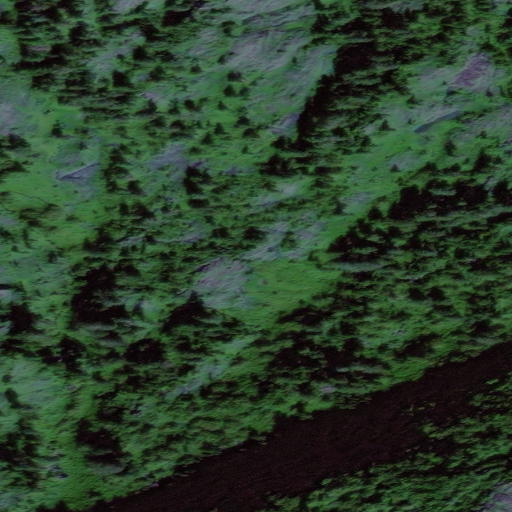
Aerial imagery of island in Alaska named Procession Rocks containing only unknown